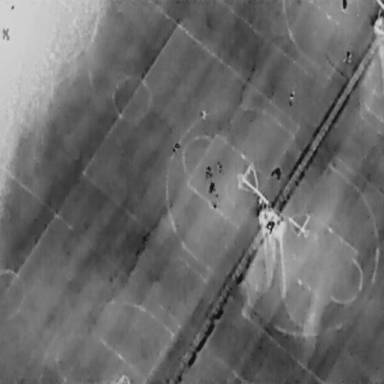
There are 12 People in the infrared image.